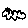
Label: cloud